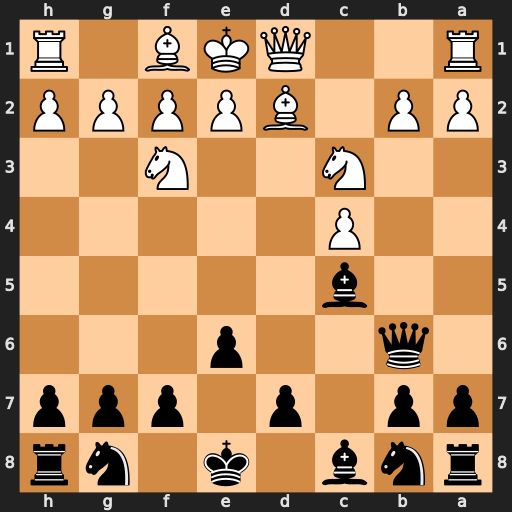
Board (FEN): rnb1k1nr/pp1p1ppp/1q2p3/2b5/2P5/2N2N2/PP1BPPPP/R2QKB1R
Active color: b
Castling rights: KQkq
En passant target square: -
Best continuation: Bxf2#